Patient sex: F
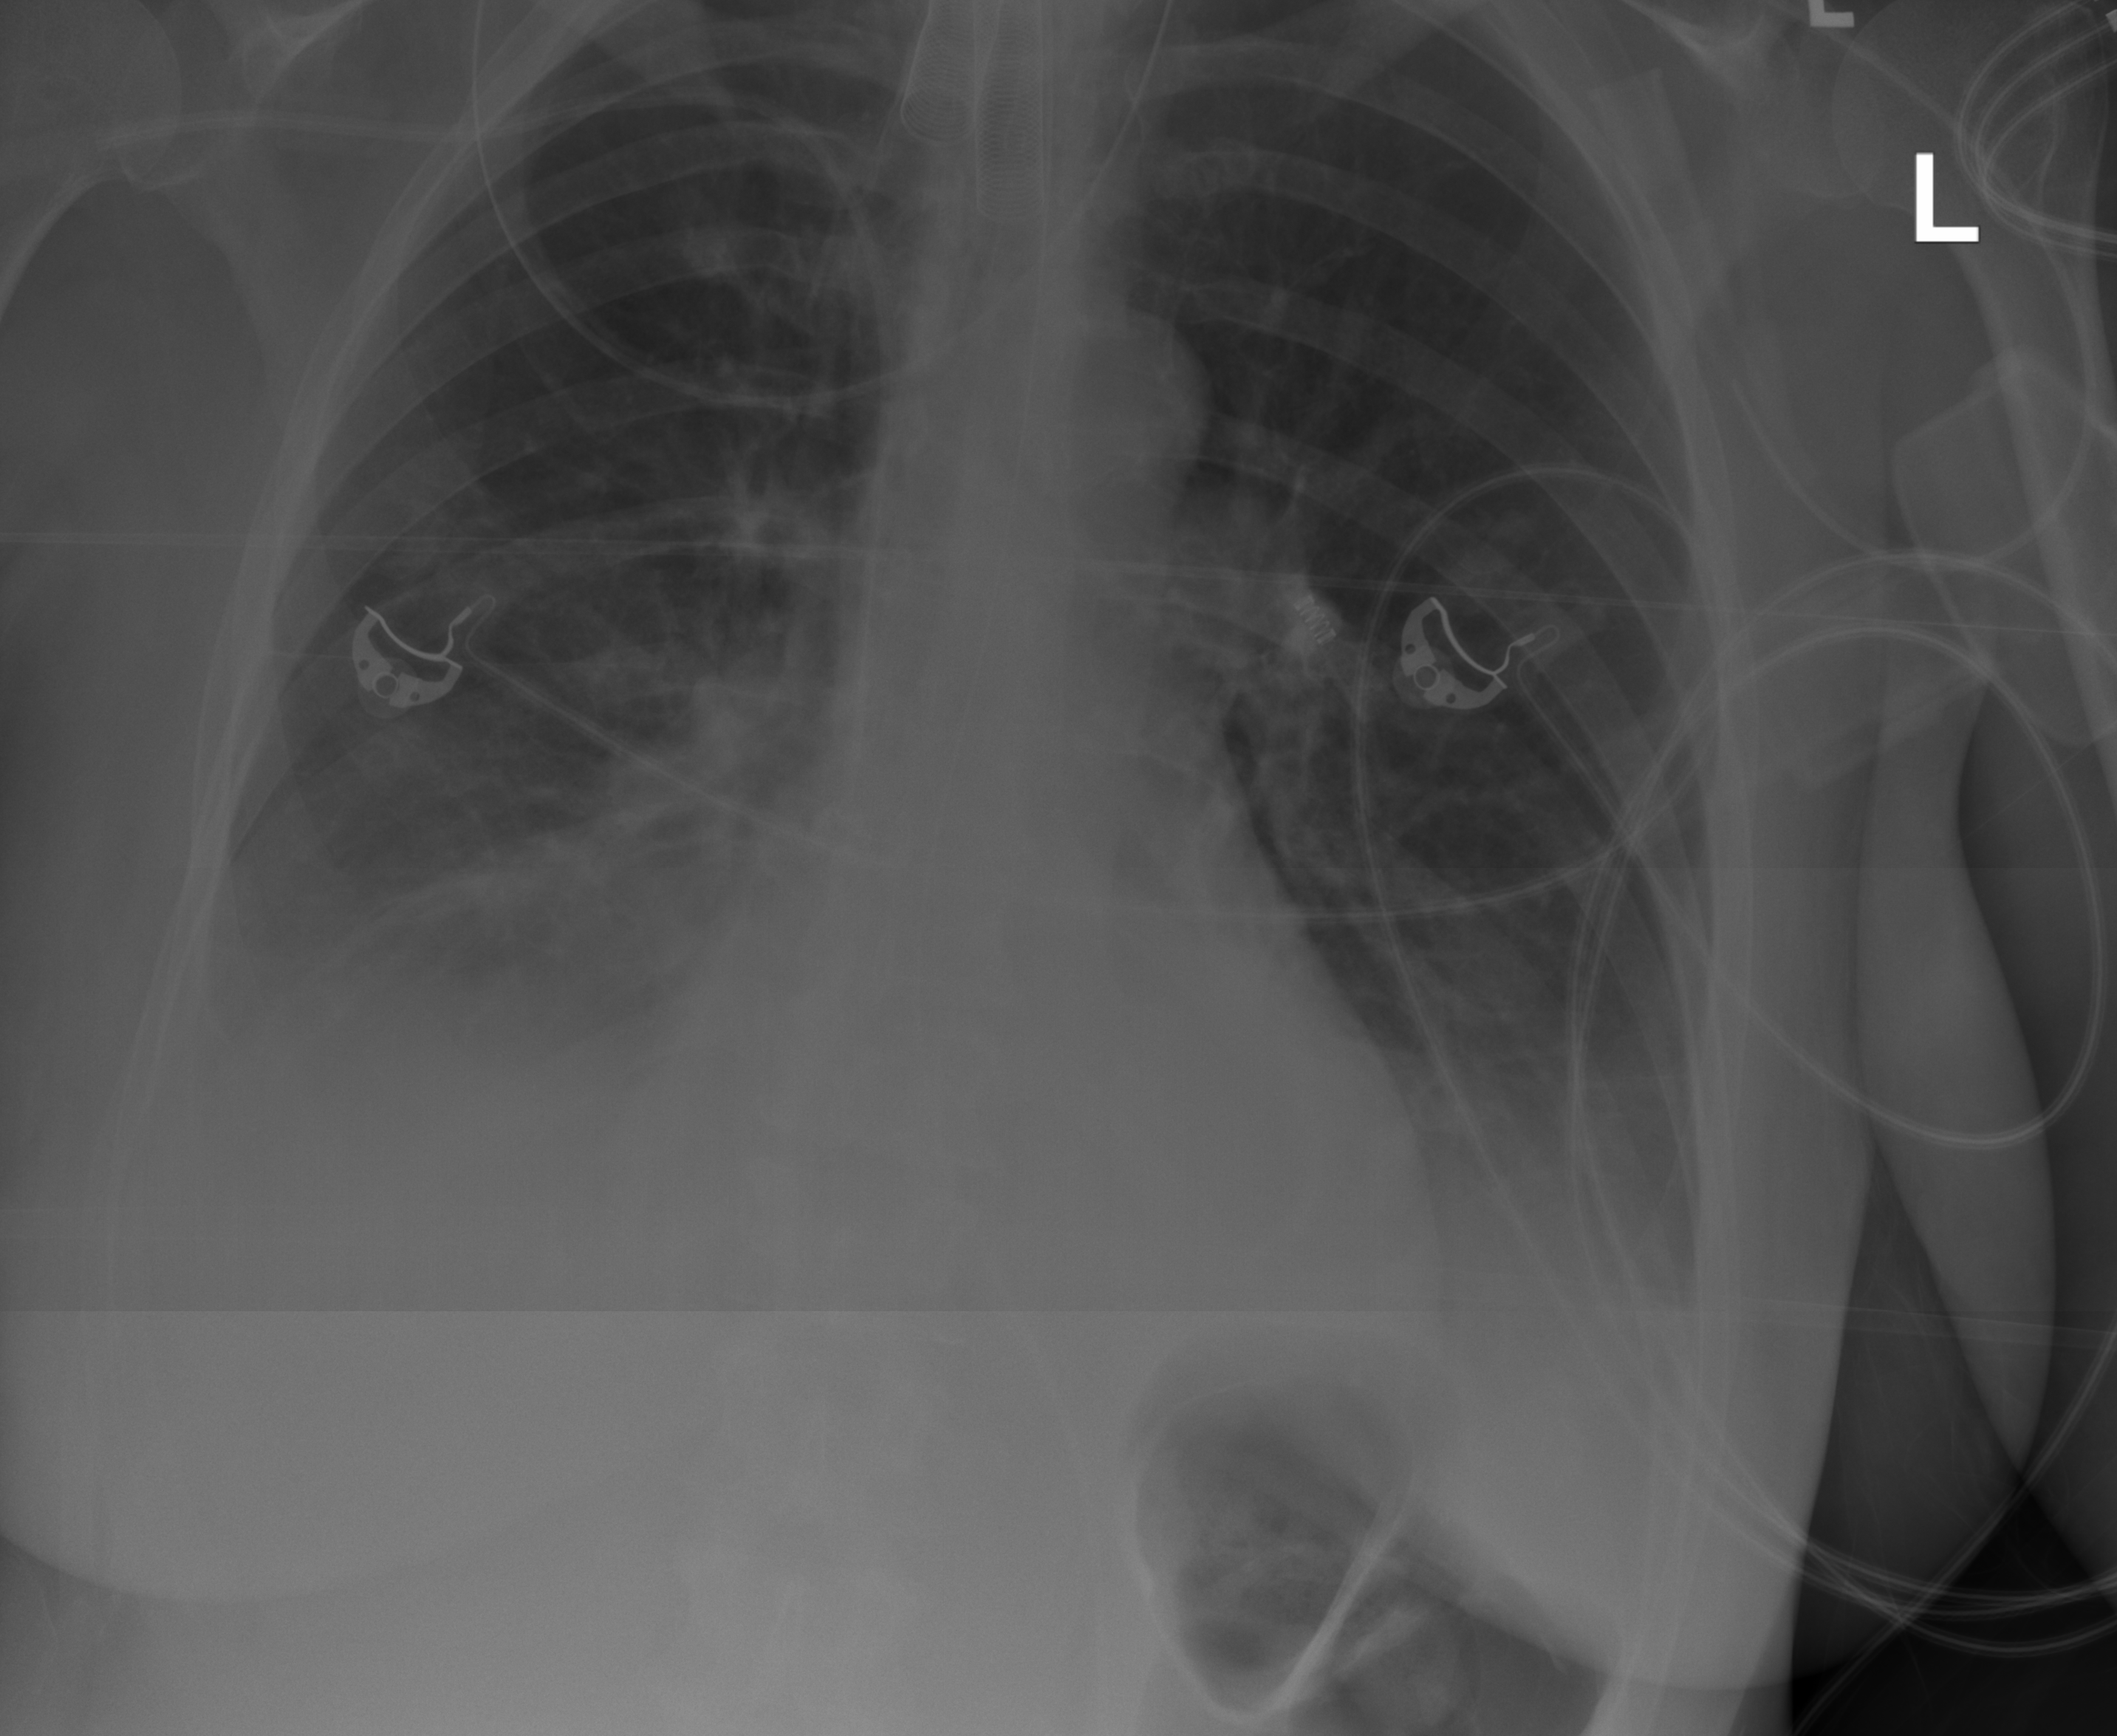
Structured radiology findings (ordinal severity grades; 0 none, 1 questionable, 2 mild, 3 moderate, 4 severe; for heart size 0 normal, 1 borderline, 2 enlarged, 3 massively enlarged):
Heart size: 0
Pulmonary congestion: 0
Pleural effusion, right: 2
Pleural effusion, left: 2
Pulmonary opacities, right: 2
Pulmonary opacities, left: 0
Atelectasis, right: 2
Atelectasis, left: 2